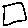
Label: square